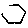
Label: hexagon